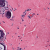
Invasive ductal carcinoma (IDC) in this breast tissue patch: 0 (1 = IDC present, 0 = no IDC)